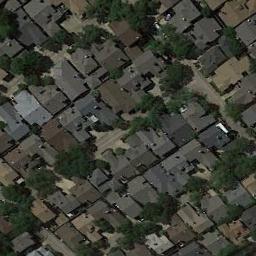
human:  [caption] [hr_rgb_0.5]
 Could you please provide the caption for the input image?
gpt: The dense residential is next to the road and some trees .

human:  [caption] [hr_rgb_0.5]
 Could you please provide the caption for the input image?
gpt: A dense residential area has lots of trees and houses of the same style .

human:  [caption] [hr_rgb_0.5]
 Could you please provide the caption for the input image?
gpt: There are several cars running on the road beside the residential area .

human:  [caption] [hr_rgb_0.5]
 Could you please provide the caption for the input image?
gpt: There are many roads and neatly arranged houses and trees and many vehicles in densely populated areas .

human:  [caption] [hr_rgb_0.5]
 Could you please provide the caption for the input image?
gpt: There are many brown and black buildings on dense residential area .